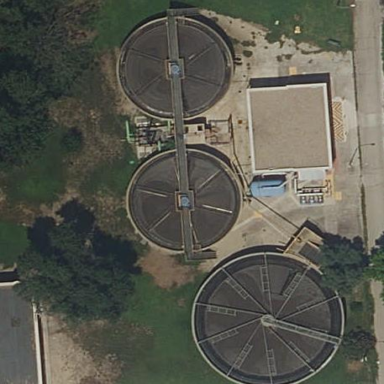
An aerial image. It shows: Image of wastewater.